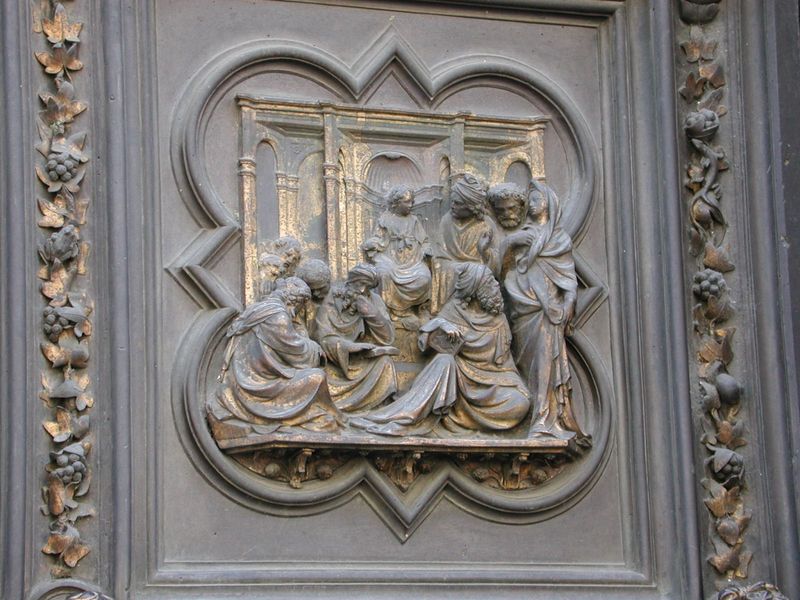
Titel: Nordtür
Künstler: Lorenzo Ghiberti
Standort: Florenz, Baptisterium (EU - I - Toskana)
Schlagwörter: blätter, mann, frauen, menschen, frau, kleider, männer, stuhl, säulen, tür, gebäude, ornament, bart, rahmen, stein, kirche, gold, früchte, ranken, trauben, relief, bogen, figuren, könig, wein, bögen, trohn, tempel, muschel, turban, vierpass, halbrelief